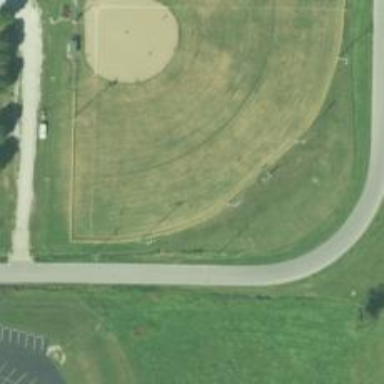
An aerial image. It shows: Baseball pitch for leisure land.